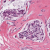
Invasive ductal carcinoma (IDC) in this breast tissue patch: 1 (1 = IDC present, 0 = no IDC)